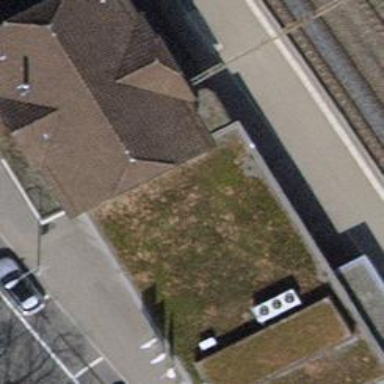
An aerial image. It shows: Car sharing facility.